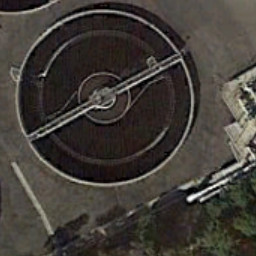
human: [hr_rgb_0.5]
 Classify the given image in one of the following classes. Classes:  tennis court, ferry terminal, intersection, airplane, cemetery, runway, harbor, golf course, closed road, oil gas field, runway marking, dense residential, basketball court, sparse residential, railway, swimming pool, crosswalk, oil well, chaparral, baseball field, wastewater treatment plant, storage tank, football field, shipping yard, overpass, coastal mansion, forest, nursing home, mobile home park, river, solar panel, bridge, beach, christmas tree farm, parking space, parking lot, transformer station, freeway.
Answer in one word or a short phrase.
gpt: wastewater treatment plant